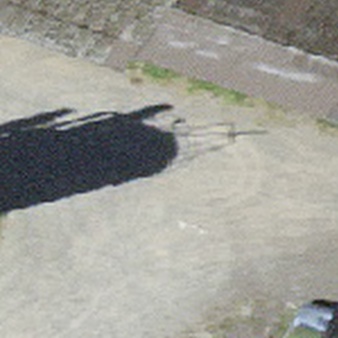
Label: other